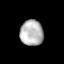
Tissue: lung
Cell type: Epithelial cells
Senescence score: 0.1816
Nuclear area (px): 587
Mean DAPI intensity: 181.077